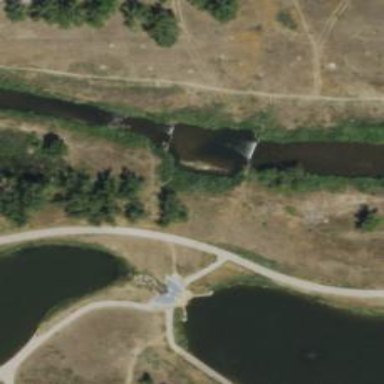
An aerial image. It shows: Weir along the waterway.